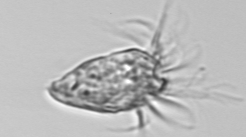
Label: Strombidium_morphotype1